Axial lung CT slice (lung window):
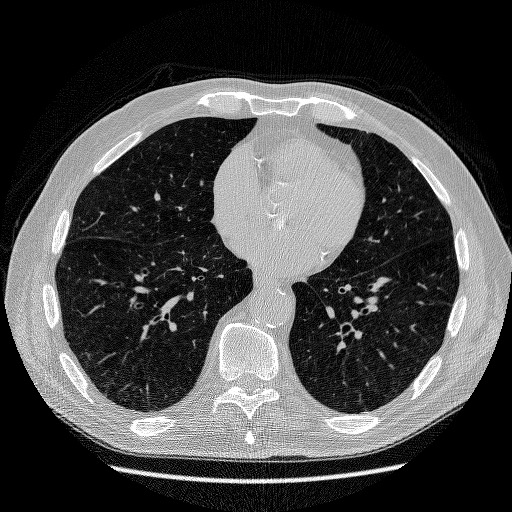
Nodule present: no